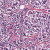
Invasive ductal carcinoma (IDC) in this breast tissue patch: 1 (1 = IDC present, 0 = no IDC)